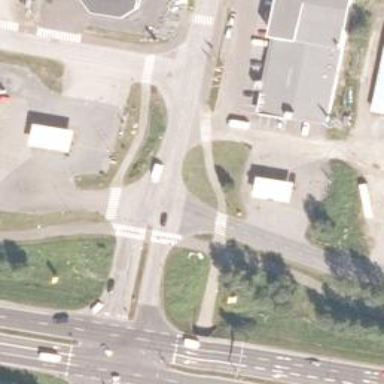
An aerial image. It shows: Pedestrian crossing with zebra markings on footway.